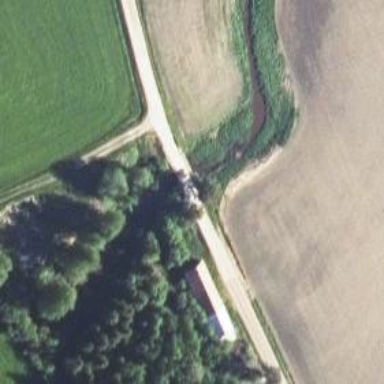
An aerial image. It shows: Unclassified road with bridge.